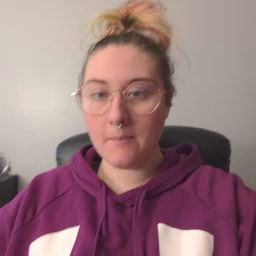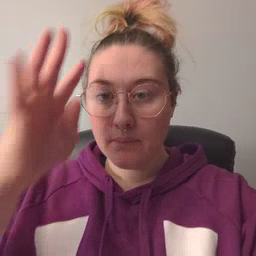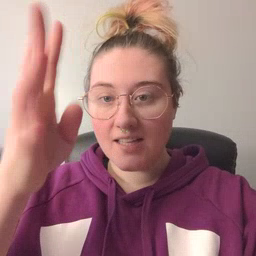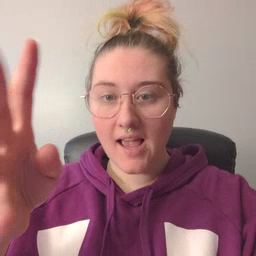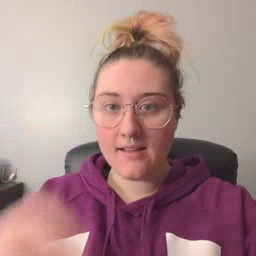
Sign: pretend